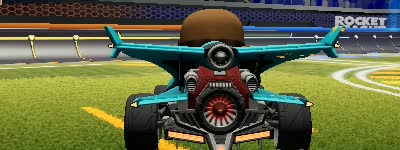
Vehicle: aftershock